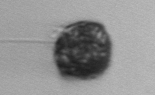
Label: Dinophyceae